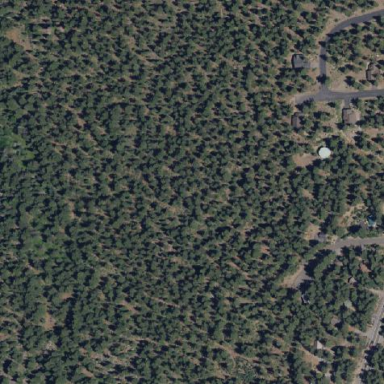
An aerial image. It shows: Evergreen forest with needle-leaved trees.